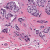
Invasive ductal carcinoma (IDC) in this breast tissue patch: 1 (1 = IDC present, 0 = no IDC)